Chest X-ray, PA view. Patient: 38 years old, sex M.
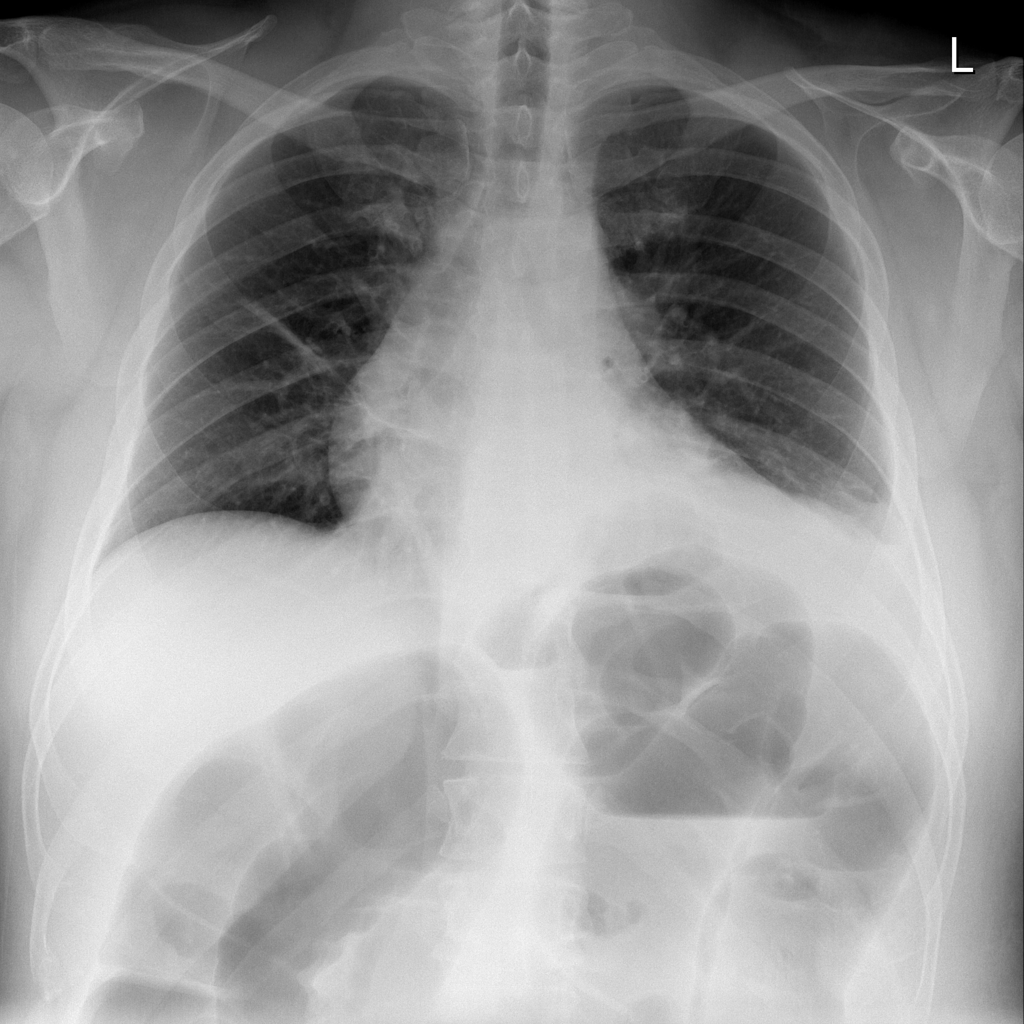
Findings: No Finding